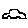
Label: car